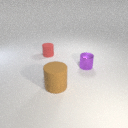
small red rubber cylinder to the left of small purple metal cylinder